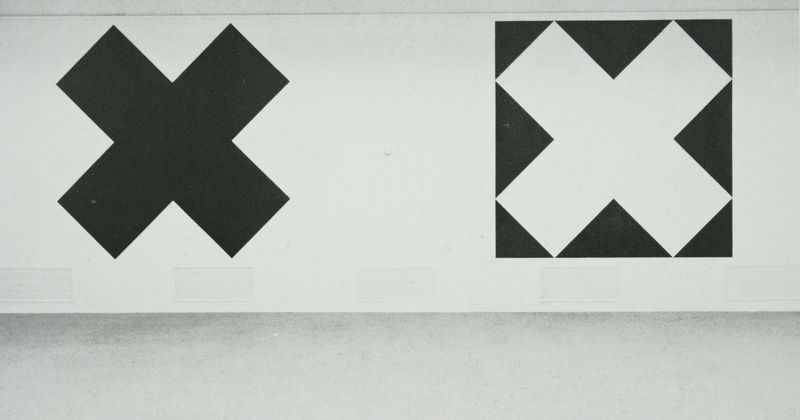
Titel: Installation Maison de la Culture, Chalon sur Saone - Two-part drawing
Künstler: Sol Lewitt
Schlagwörter: weiß, schwarz, wand, boden, foto, fotografie, kreuz, kreuze, quadrat, installation